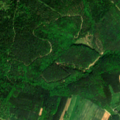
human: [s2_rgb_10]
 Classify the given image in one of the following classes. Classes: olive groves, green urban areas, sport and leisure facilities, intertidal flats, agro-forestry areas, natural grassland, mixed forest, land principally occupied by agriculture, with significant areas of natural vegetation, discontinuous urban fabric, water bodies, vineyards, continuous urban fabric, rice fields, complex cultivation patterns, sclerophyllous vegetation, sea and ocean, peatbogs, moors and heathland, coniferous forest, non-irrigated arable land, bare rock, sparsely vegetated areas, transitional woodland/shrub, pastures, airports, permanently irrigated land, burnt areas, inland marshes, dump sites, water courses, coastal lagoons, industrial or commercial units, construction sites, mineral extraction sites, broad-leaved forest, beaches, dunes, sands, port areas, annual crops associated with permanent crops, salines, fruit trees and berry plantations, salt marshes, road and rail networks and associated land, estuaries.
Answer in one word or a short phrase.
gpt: complex cultivation patterns, broad-leaved forest, coniferous forest, mixed forest